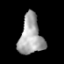
Tissue: prostate
Cell type: T cells
Senescence score: 0.3572
Nuclear area (px): 881
Mean DAPI intensity: 166.695